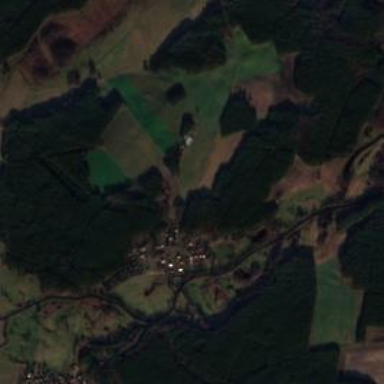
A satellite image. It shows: Village.